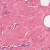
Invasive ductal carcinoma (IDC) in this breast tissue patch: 0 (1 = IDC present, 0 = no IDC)